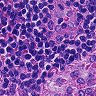
Metastatic tissue present: no